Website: walmart
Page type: address-validator
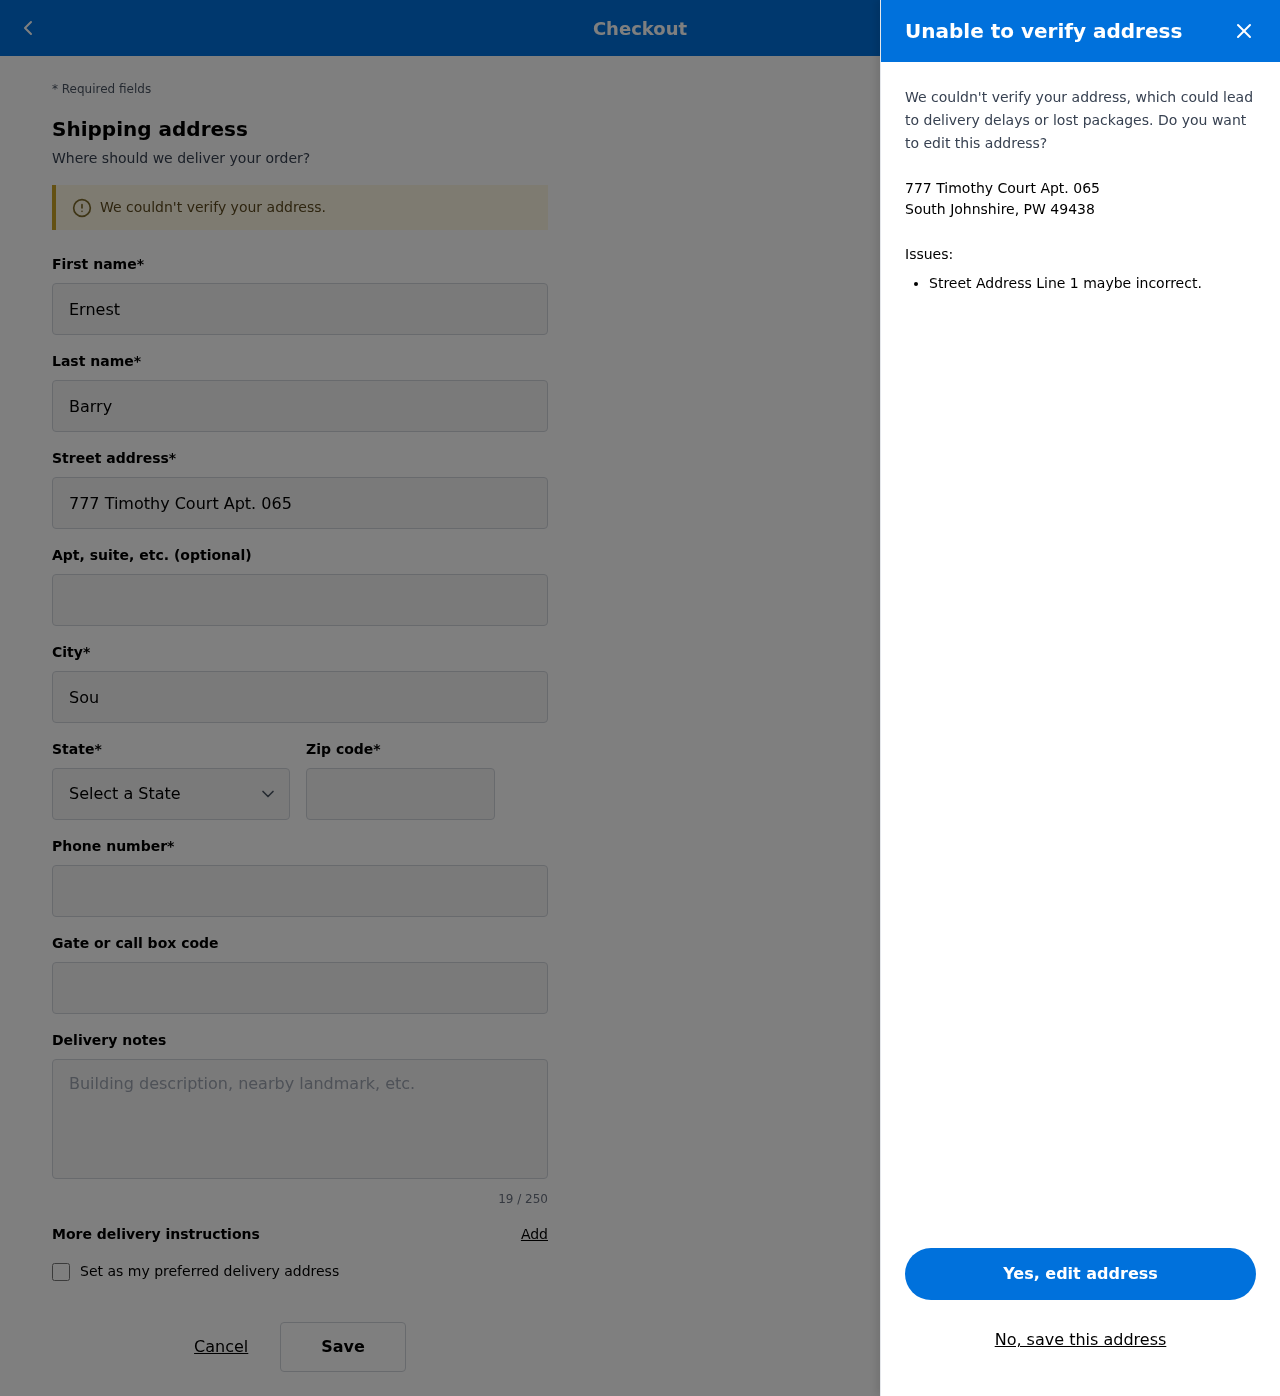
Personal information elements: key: PII_CITY_STATE_ZIP
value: South Johnshire, PW 49438
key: PII_DELIVERY_INSTRUCTIONS
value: Leave at back porch
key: PII_STATE_ABBR
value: PW
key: PII_STREET
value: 777 Timothy Court Apt. 065
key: PII_FIRSTNAME
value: Ernest
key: PII_LASTNAME
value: Barry
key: PII_CITY
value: South Johnshire
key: PII_POSTCODE
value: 49438
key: PII_PHONE
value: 5897578387
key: PII_SECURITY_CODE
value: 64NC